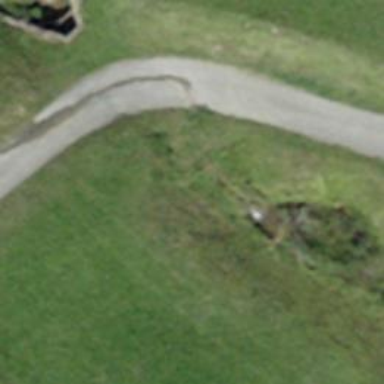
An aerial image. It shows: Culvert tunnel.